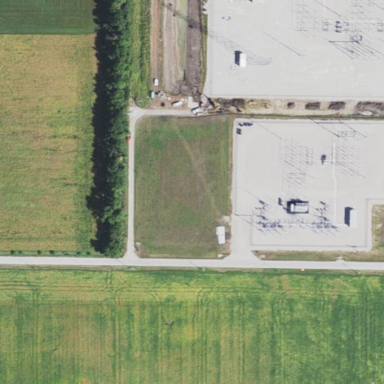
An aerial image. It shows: Generation substation.